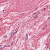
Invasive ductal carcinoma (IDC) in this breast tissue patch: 0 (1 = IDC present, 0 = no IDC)